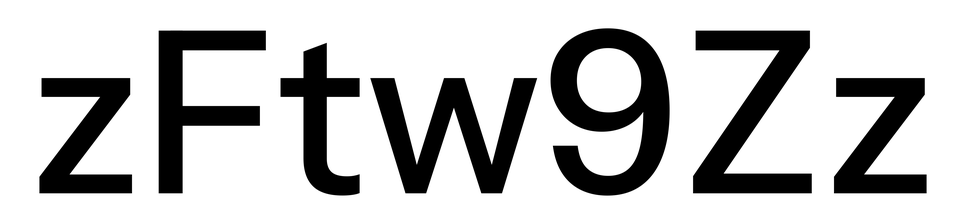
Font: InstrumentSans_Medium